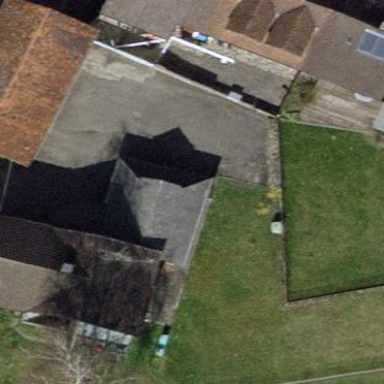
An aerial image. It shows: Part of building.